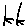
Label: bird